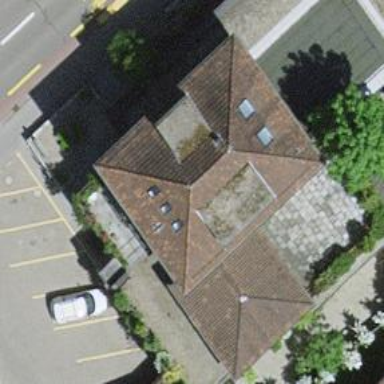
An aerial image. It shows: Hotel building.